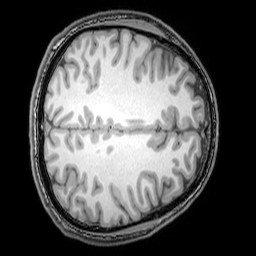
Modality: T1w
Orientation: axial
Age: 25
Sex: male
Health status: healthy
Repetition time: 0.081 s
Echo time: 0.037 s